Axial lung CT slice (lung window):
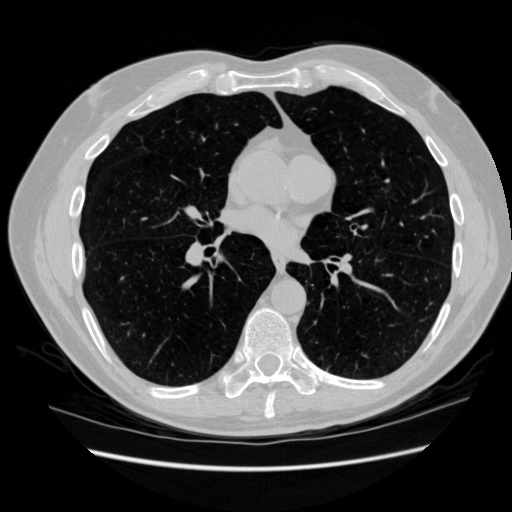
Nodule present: no